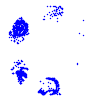
Particle: kaon